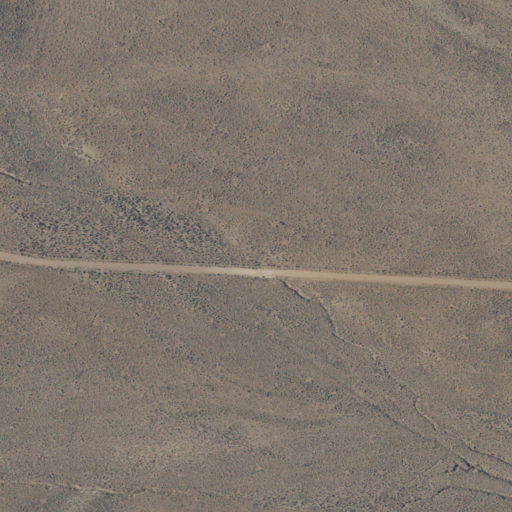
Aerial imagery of valley in Idaho named Hammond Canyon containing shrub and grassland